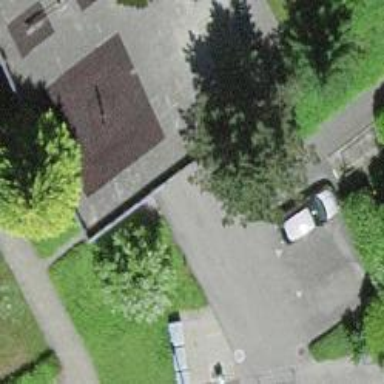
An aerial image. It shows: Parking entrance.